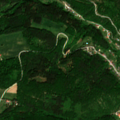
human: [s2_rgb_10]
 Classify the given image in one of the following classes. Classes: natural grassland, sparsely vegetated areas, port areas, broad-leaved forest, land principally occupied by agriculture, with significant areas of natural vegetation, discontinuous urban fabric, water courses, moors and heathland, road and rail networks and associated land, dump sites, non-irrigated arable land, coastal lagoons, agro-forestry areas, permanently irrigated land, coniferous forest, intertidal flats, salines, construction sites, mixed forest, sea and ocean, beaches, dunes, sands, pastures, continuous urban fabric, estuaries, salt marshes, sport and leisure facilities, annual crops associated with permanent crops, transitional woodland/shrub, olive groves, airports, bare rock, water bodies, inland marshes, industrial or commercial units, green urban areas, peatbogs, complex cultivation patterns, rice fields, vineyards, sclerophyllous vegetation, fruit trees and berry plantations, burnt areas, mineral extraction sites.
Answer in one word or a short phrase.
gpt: discontinuous urban fabric, non-irrigated arable land, coniferous forest, mixed forest